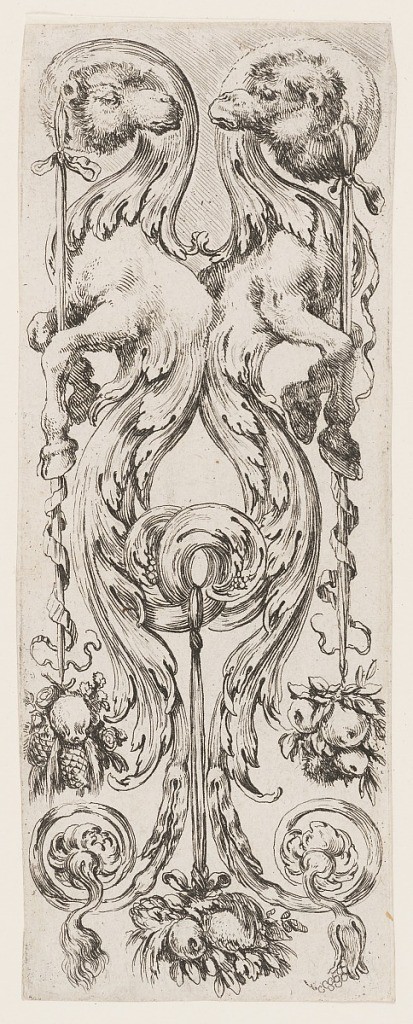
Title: Plate, from Ornamenti o Grottesche (Ornaments or Grotesques)
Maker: Stefano della Bella, Italian, 1610–1664
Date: ca. 1653
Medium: Etching on off-white laid paper
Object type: Print
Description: Vertical rectangle showing a symmetrical grotesque design composed of camels, acanthus leaves and fruit.